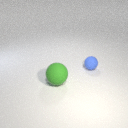
large green rubber sphere in front of small blue rubber sphere